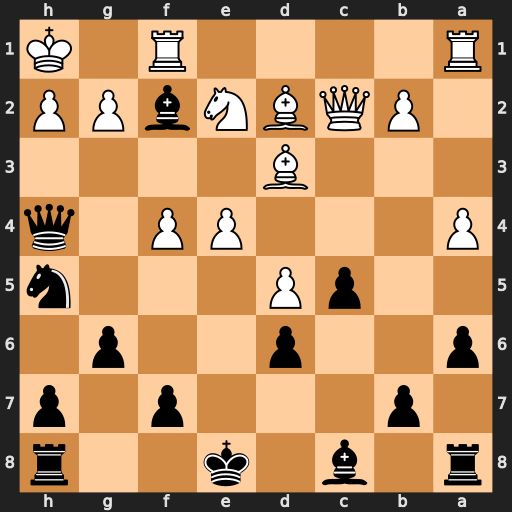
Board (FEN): r1b1k2r/1p3p1p/p2p2p1/2pP3n/P3PP1q/3B4/1PQBNbPP/R4R1K
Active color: b
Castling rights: kq
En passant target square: -
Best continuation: Ng3+ Nxg3 Bxg3